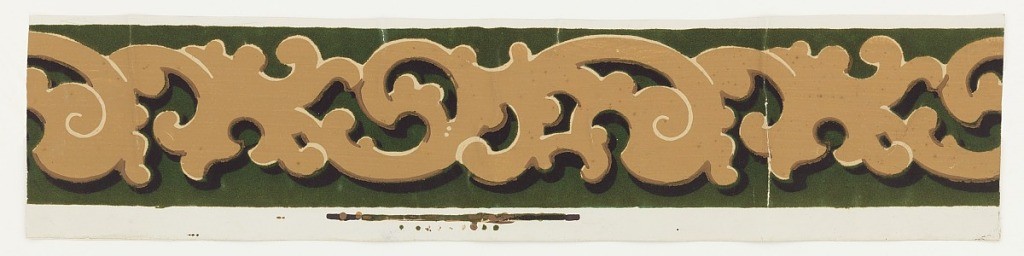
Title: Border
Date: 1850–75
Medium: Block-printed and flocked
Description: Tan scrollwork banding over green flock background.